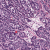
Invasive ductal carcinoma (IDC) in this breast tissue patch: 1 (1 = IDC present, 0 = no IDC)